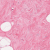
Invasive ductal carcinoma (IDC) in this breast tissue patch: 0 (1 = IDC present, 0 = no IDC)